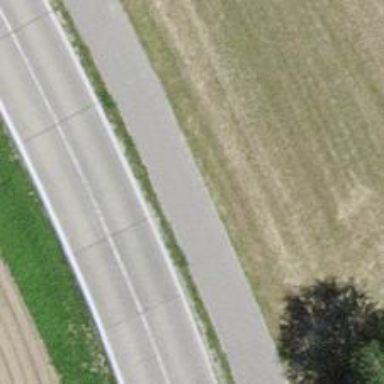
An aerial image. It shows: Well-maintained track road of grade 1.